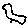
Label: bird